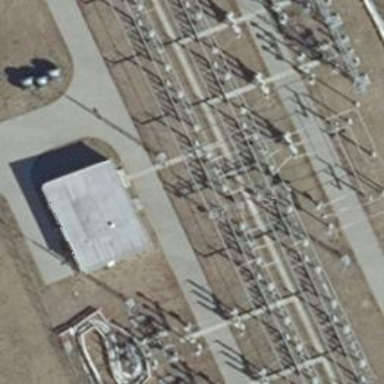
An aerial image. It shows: Busbar power line with 3 cables.